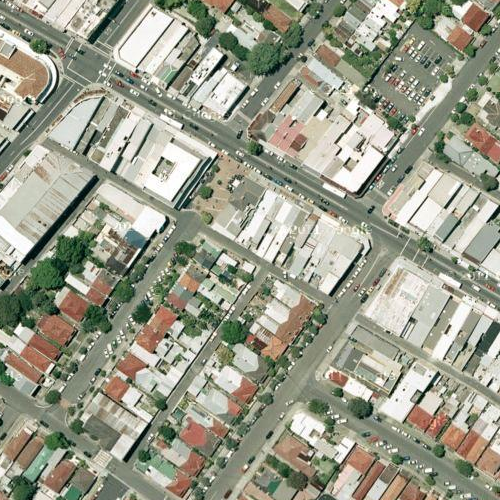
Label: sydney